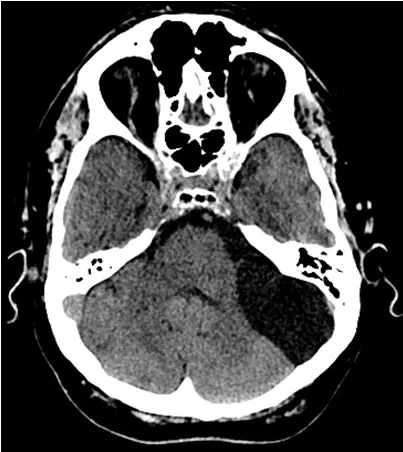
Head computed tomography (CT) scan revealing a large left extra-axial cystic lesion that was being monitored before current symptomatology.
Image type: radiology (ct)